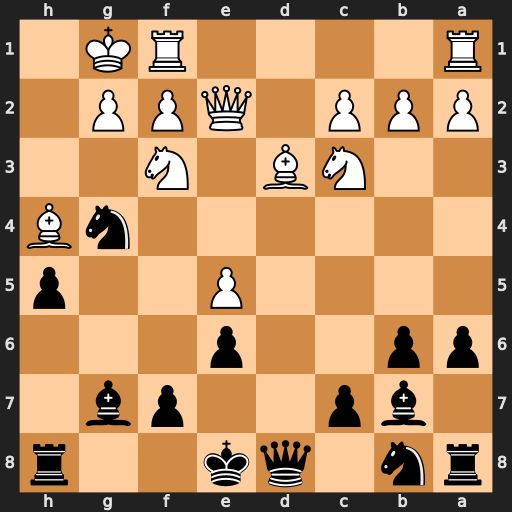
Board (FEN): rn1qk2r/1bp2pb1/pp2p3/4P2p/6nB/2NB1N2/PPP1QPP1/R4RK1
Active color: b
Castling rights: kq
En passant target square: -
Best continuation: Bxf3 Bxd8 Bxe2